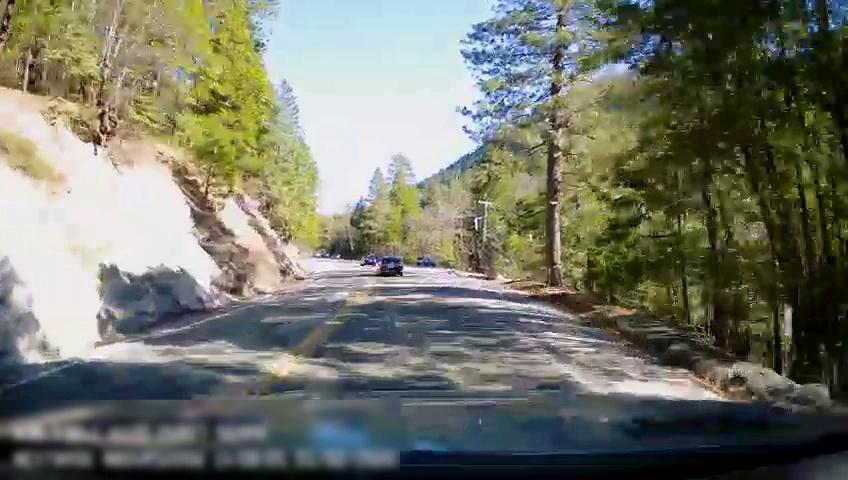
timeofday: Day
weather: Sunny
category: Drivable Space
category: Vehicles | Car
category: Vehicles | SUV
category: Vehicles | Car
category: Lanes | Opposite Lane
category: Lanes | Current Lane
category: Lanes | Current Lane